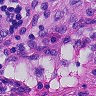
Metastatic tissue present: no